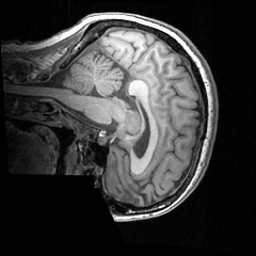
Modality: T1w
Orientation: sagittal
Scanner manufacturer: ge
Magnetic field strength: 3 T
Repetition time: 0.008368 s
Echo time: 0.00326 s